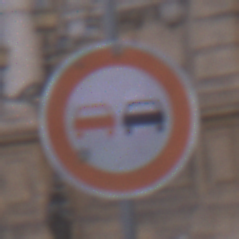
Verkehrszeichen: Ueberholverbot
Umgebung: Outdoor, Urban
Tageszeit: SunriseSunset
Wetter: PartlyCloudy
Licht: Natural
Jahreszeit: NotSpecified
Kontrast: LowContrast